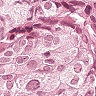
Metastatic tissue present: yes